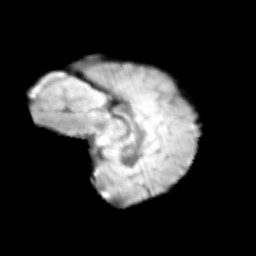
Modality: T2w
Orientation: sagittal
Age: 10
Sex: female
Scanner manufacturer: siemens
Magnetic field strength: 3 T
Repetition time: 3.8 s
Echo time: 0.07 s